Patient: sex M, age 46
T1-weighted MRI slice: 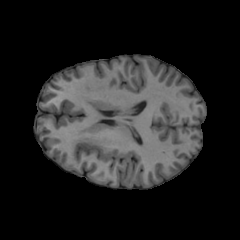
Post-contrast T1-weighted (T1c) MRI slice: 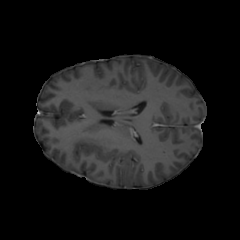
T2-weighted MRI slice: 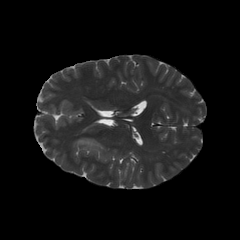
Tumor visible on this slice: yes
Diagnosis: Oligodendroglioma, IDH-mutant, 1p/19q-codeleted
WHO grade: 2